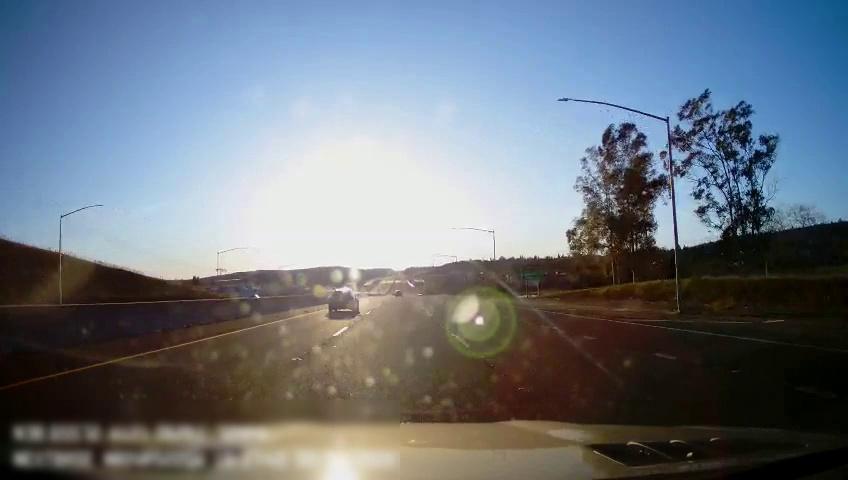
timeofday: Day
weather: Sunny
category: Drivable Space
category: Drivable Space
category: Vehicles | Car
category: Lanes | Alternate Lane
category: Lanes | Alternate Lane
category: Lanes | Current Lane
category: Lanes | Current Lane
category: Lanes | Alternate Lane
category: Traffic | Signs
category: Traffic | Signs
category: Traffic | Signs